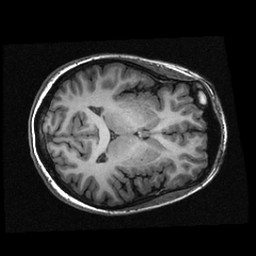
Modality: T1w
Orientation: axial
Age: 23
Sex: female